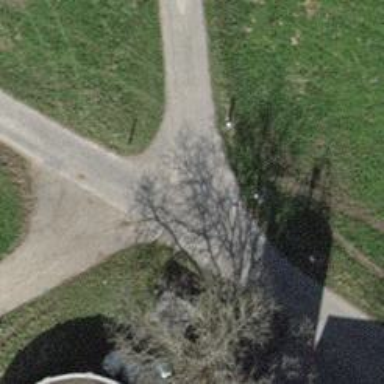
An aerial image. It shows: Paved residential road.